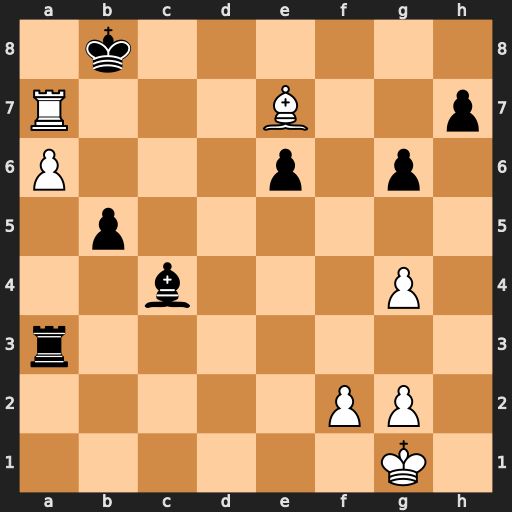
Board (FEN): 1k6/R3B2p/P3p1p1/1p6/2b3P1/r7/5PP1/6K1
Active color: w
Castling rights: -
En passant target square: -
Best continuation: Rb7+ Kc8 Bxa3